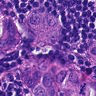
Metastatic tissue present: yes